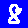
Digit: 8